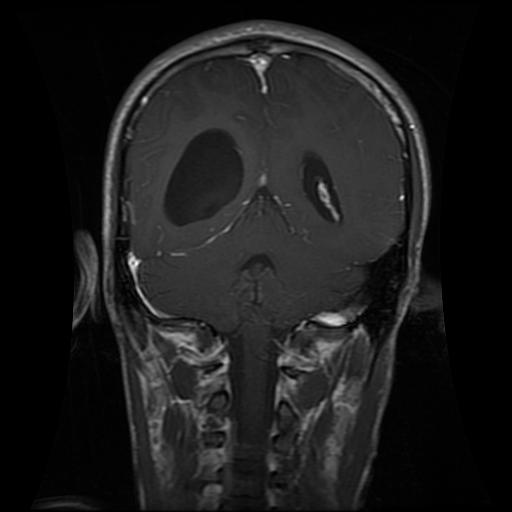
Label: glioma